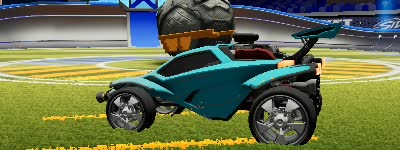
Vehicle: octane